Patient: sex F, age 72
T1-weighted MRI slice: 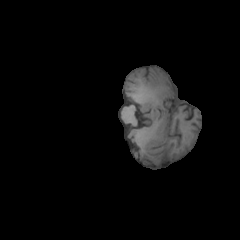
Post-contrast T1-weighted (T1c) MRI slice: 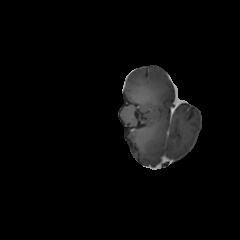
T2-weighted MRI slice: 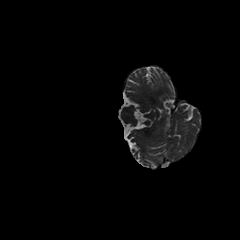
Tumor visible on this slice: no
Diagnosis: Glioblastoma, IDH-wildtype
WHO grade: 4